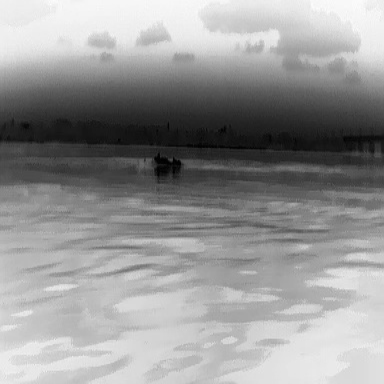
There is a canoe in the infrared image.